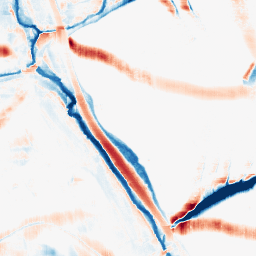
Category: morphological
Decomposition family: morphological_square
Decomposition parameters: operation: average
size: 20
Upsampling method: sinc_hamming
Upsampling parameters: scale: 2
kernel_size: 16
Upsampling scale: 2